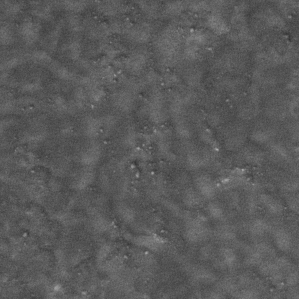
Label: frost